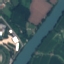
Land use / land cover class: River